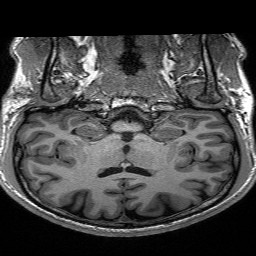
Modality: T1w
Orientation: sagittal
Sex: male